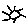
Label: sun